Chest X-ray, PA view. Patient: 30 years old, sex F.
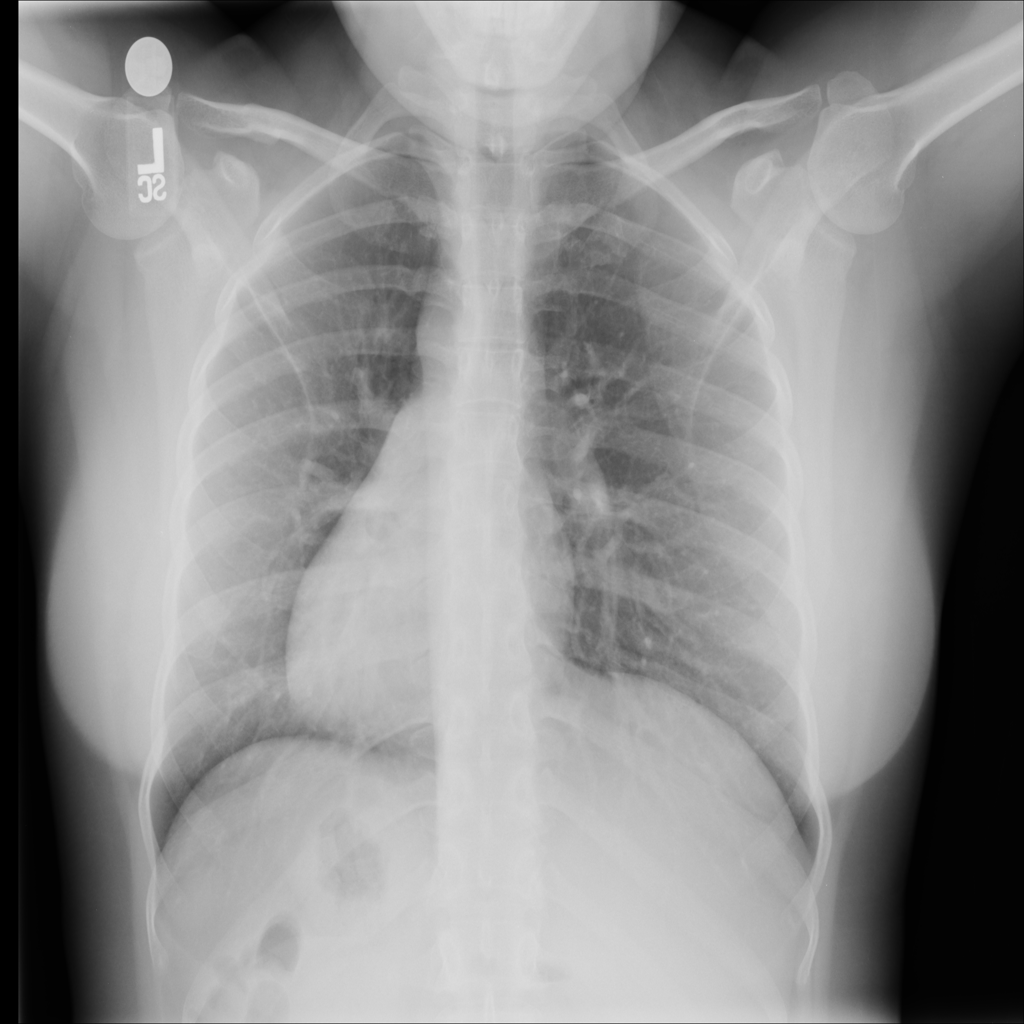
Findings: No Finding